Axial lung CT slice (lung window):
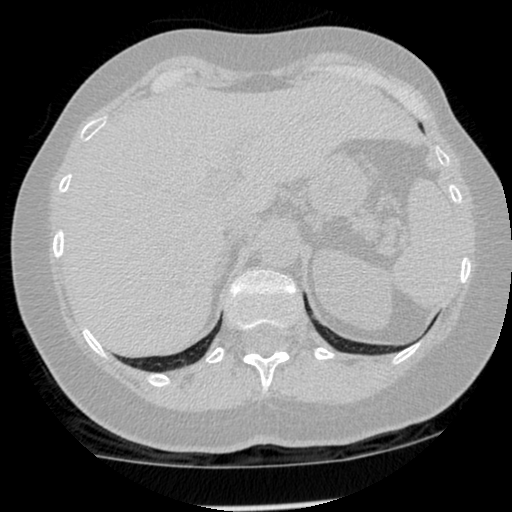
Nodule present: no